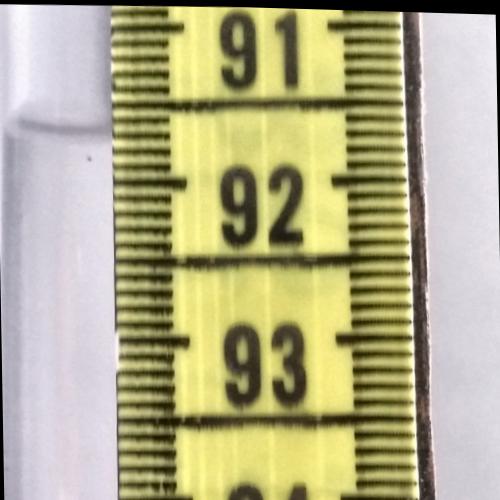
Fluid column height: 91.7 cm